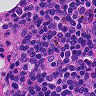
Metastatic tissue present: no